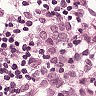
Metastatic tissue present: yes